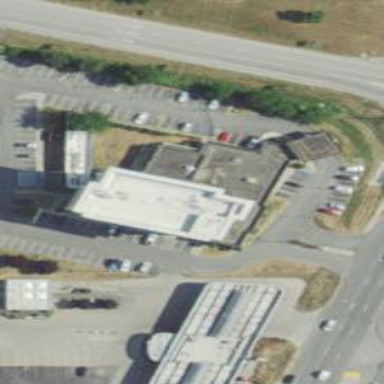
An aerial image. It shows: Hotel building.